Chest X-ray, AP view. Patient: 30 years old, sex M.
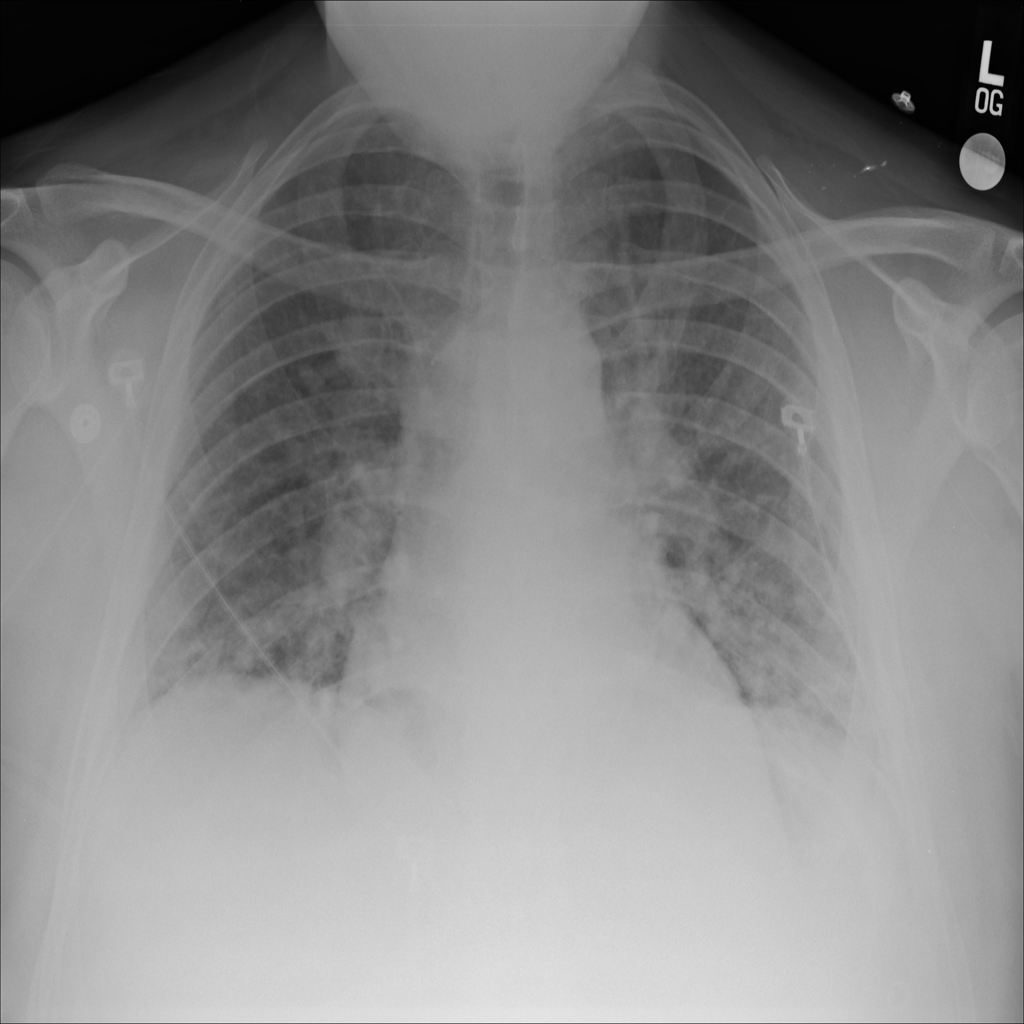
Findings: Infiltration, Nodule